【题型】填空题　【知识点】向量　【难度】easy
如图，点 \(O\) 是正六边形 \(ABCDEF\) 的中心，在分别以正六边形的顶点和中心为始点和终点的向量中，与向量 \(\overrightarrow{OA}\) 相等的向量有 \underline{\quad\quad\quad} 个.

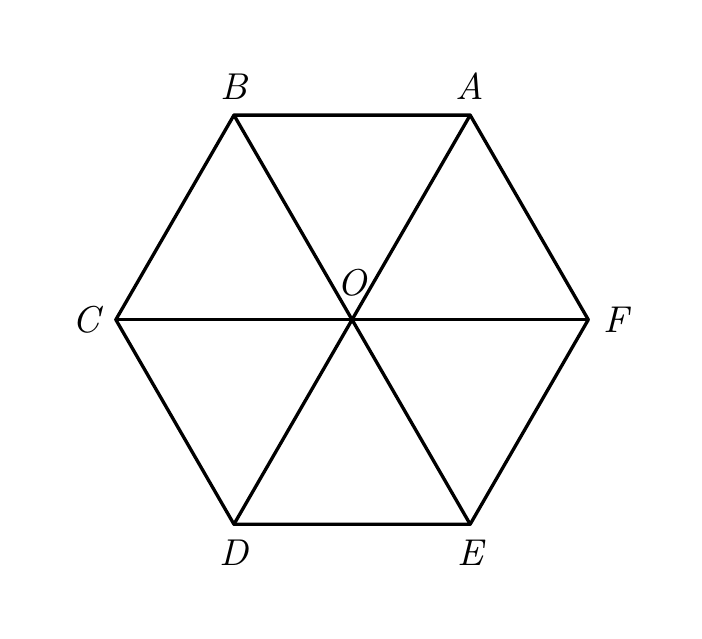
【解答】
【答案】\(3\)

【分析】根据相等向量的定义及正六边形的性质即可求解.

【解析】根据正六边形的性质和相等向量的定义知，与向量 \(\overrightarrow{OA}\) 相等的向量有 \(\overrightarrow{DO}\)，\(\overrightarrow{CB}\)，\(\overrightarrow{EF}\)，共 \(3\) 个.

故答案为: \(3\).